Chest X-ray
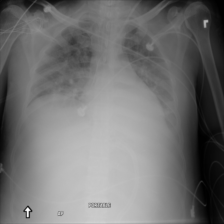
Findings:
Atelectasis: negative
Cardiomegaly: negative
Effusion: negative
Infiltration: negative
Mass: negative
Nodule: negative
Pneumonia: negative
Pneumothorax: negative
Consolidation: negative
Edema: positive
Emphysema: negative
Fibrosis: negative
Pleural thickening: negative
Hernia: negative